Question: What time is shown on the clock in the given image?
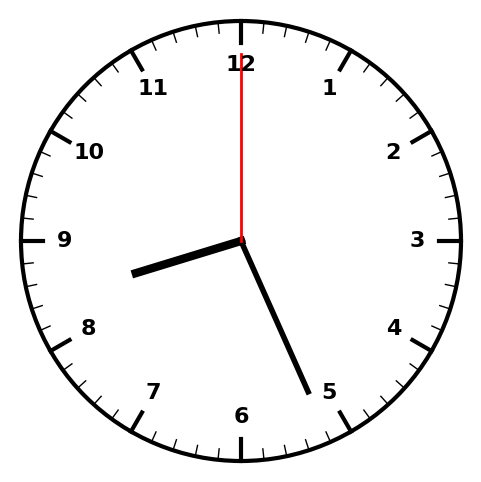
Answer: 08:26:00